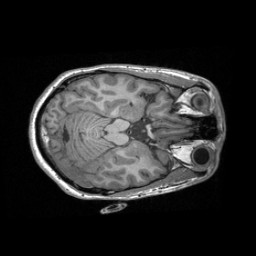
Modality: T1w
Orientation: axial
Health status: healthy
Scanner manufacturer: siemens
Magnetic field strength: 3 T
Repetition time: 2.3 s
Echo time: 0.00285 s